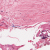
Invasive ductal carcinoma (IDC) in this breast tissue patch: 0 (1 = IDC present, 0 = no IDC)